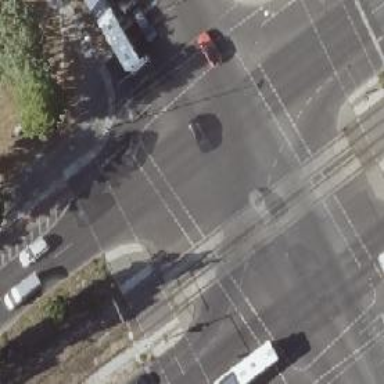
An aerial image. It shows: Tram crossing on the railway.